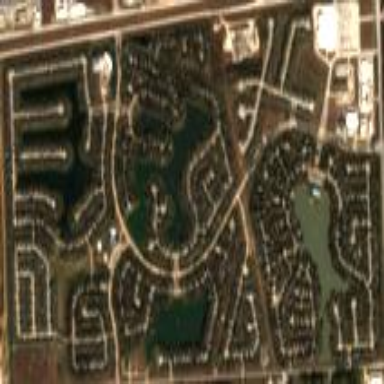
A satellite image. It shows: Residential neighbourhood consisting of single-family homes.